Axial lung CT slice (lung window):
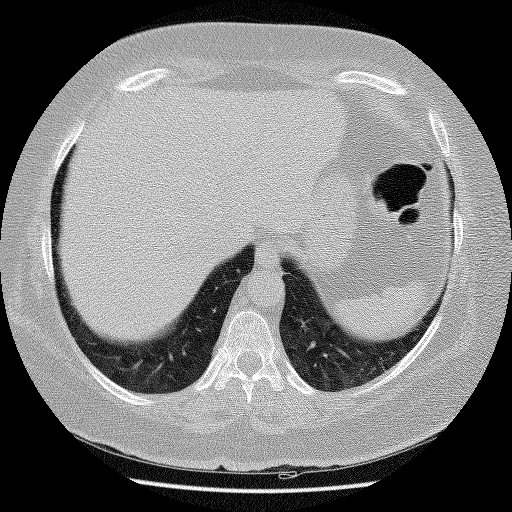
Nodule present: no